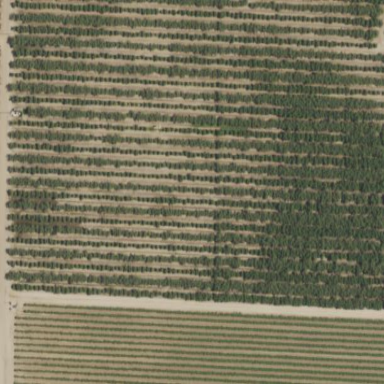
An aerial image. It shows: Orchard planted with peach trees.